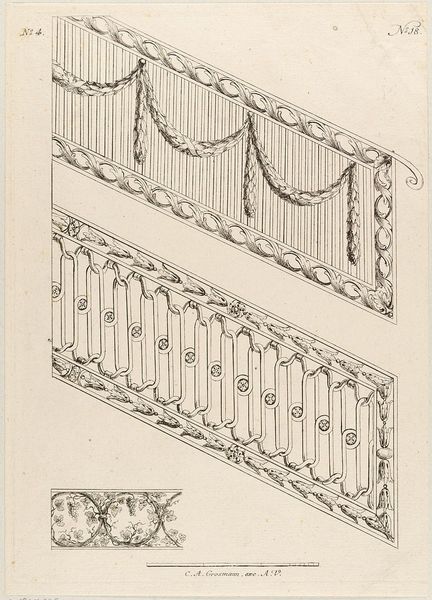
Titel: Geländer, Blatt 4 aus der Folge 'Neuste Schlosser Arbeit im Jahr 1776'
Künstler: Karl August Grossmann
Standort: Hamburg
Institution: Museum für Kunst und Gewerbe Hamburg
Schlagwörter: papier, grafik, graphik, treppe, geländer, fotografie, photographie, druckgraphik, druckgrafik, stich, girlanden, kunstgewerbe, rosette, kupferstich, kunsthandwerk, handgriff, schmiedearbeit, reliev, reproduktionen, blumengewinde, industriedesign, druckerzeugnisse, pflanzenornamente, teile eines hauses, gebäudes, ornamentstich, vorlageblätter, schlosserarbeit, blätterdekor